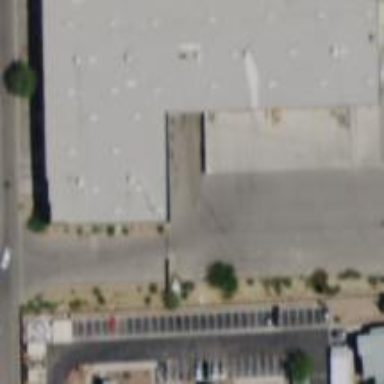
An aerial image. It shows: Warehouse building.